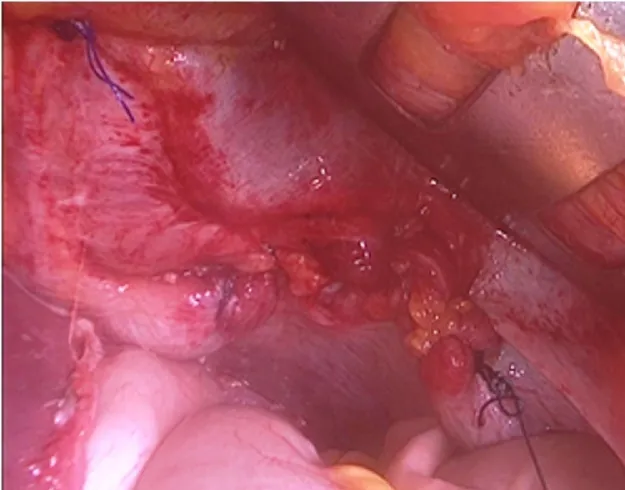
Defects repaired with non-absorbable polypropylene suture.
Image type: medical_photograph (other_medical_photograph)